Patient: sex M, age 60
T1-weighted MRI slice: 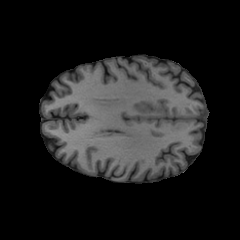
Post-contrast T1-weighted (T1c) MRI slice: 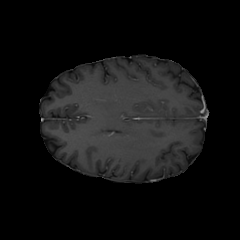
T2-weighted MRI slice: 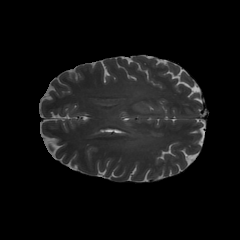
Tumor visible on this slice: no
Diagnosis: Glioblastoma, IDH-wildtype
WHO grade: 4